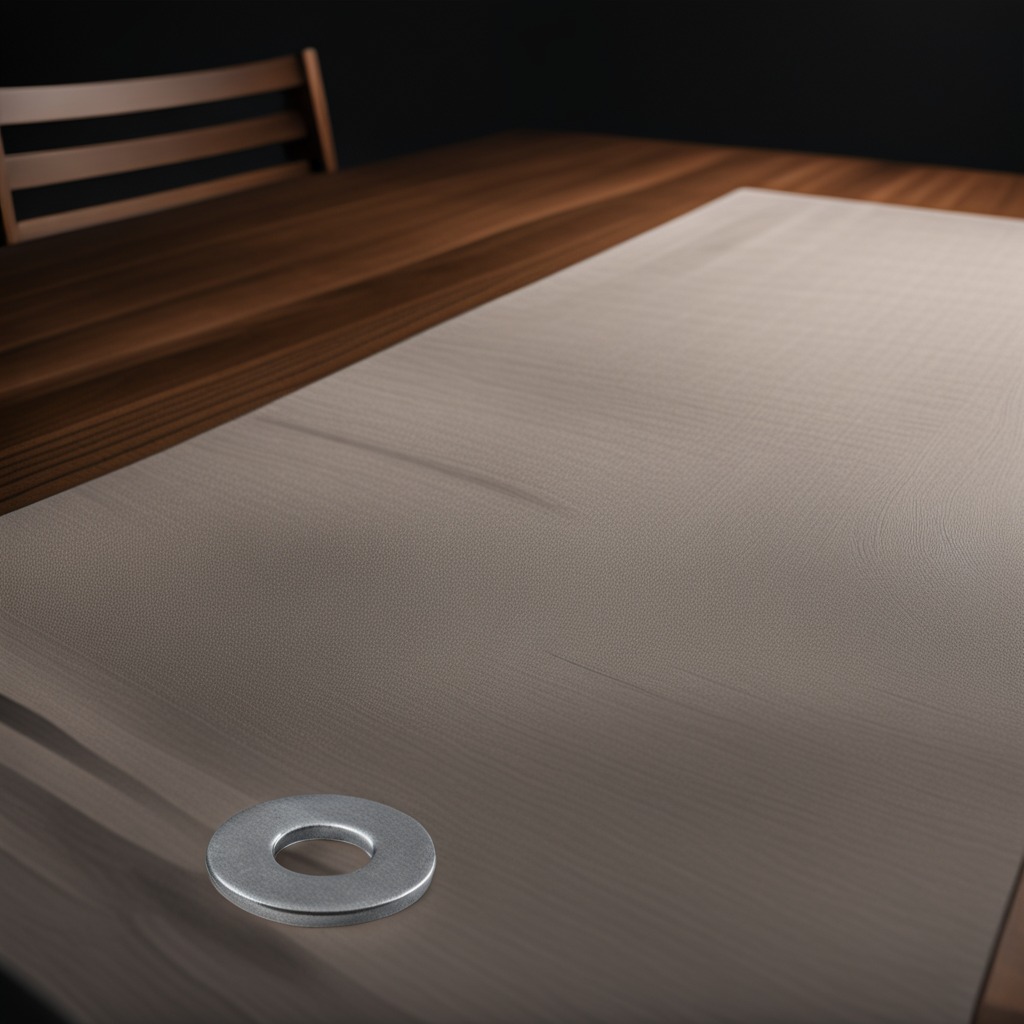
A flat metal washer lies on a wooden table.